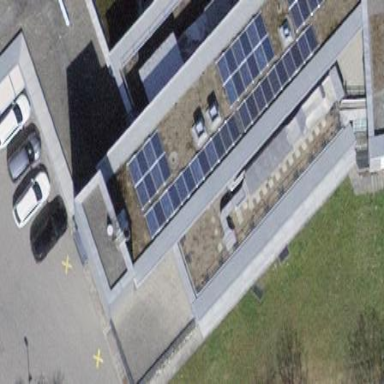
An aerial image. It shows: Solar power generator with photovoltaic panels.